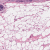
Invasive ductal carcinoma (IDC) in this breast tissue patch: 0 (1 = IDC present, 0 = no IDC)